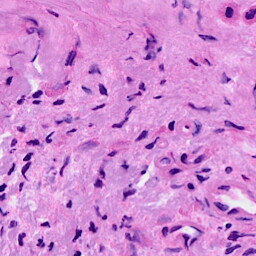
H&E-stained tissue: Breast